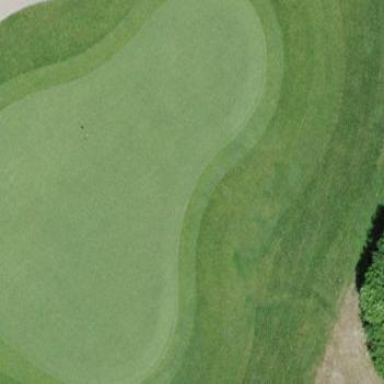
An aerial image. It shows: Grassy pitch designated for golf. It features vibrant green golf course.